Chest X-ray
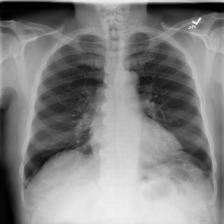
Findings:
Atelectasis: negative
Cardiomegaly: negative
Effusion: negative
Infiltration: negative
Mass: negative
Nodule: negative
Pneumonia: negative
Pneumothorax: negative
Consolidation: negative
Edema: negative
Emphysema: negative
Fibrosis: negative
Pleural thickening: negative
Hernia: negative